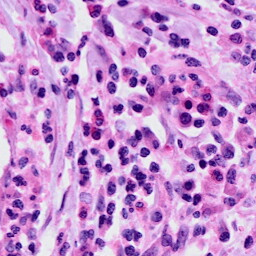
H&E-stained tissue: Cervix